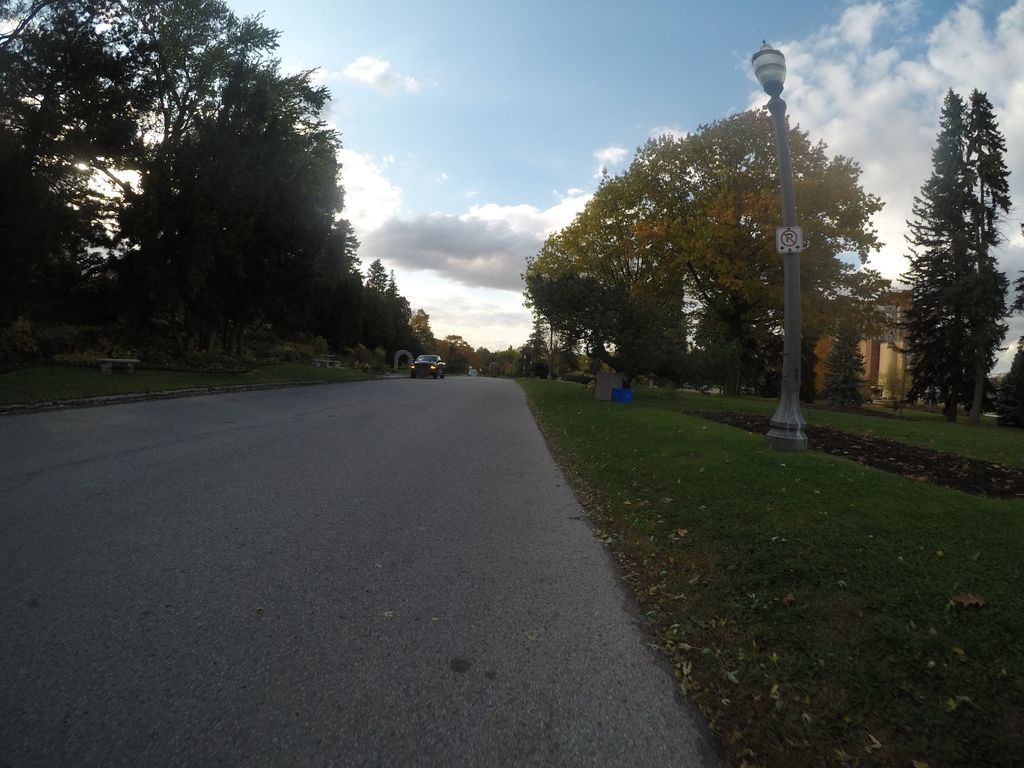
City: kitchener-waterloo